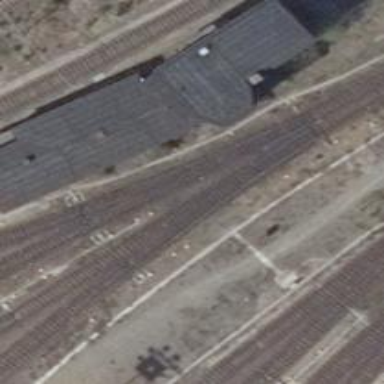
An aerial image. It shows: Railway switch.